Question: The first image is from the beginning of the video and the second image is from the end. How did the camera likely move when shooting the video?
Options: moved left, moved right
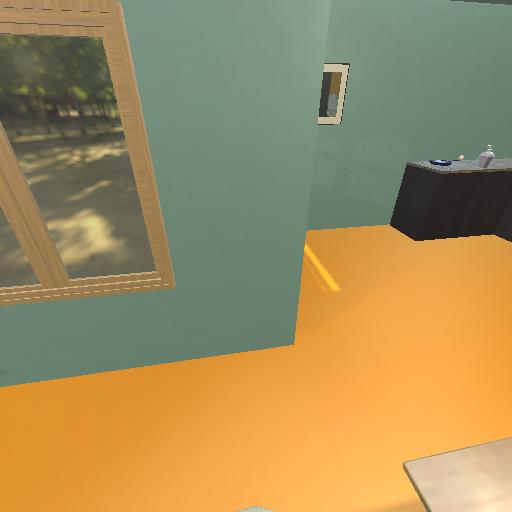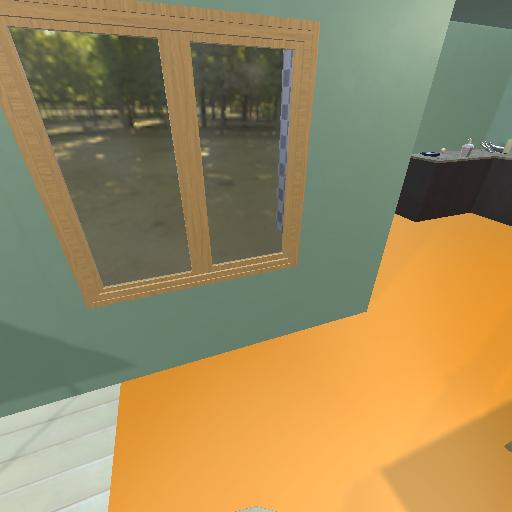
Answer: moved left